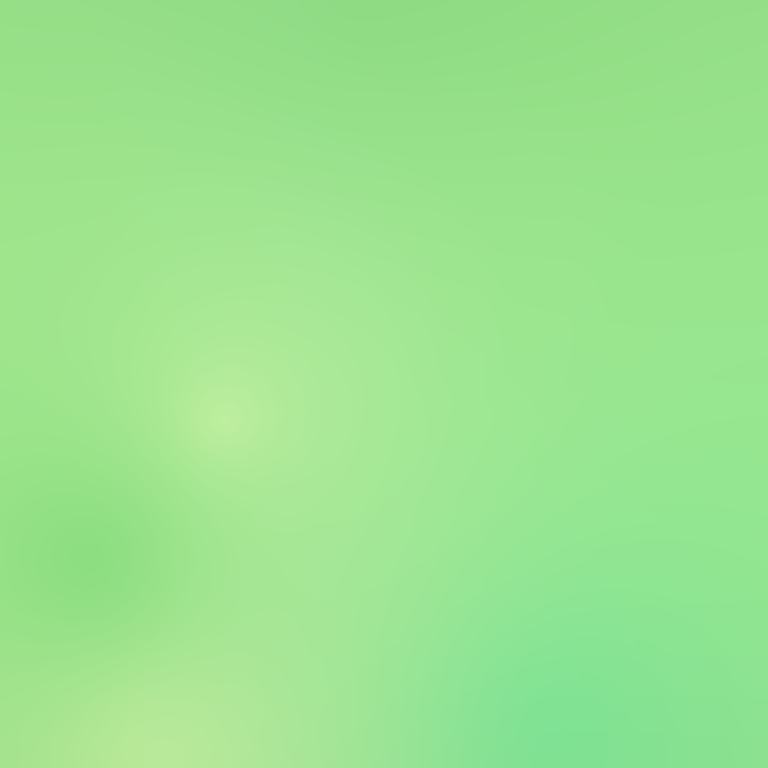
Abstract light effect, smooth gradient from soft green to light teal, calm atmosphere, diffuse glow, no room, no furniture, no objects.